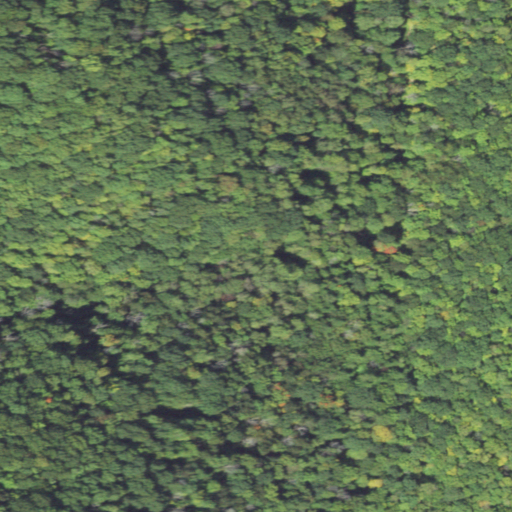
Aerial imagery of valley in Pennsylvania named Spike Hollow containing deciduous forest, mixed forest, open development, and evergreen forest